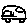
Label: car